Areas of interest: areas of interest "Tianjin Haihe River Water Sports Center"
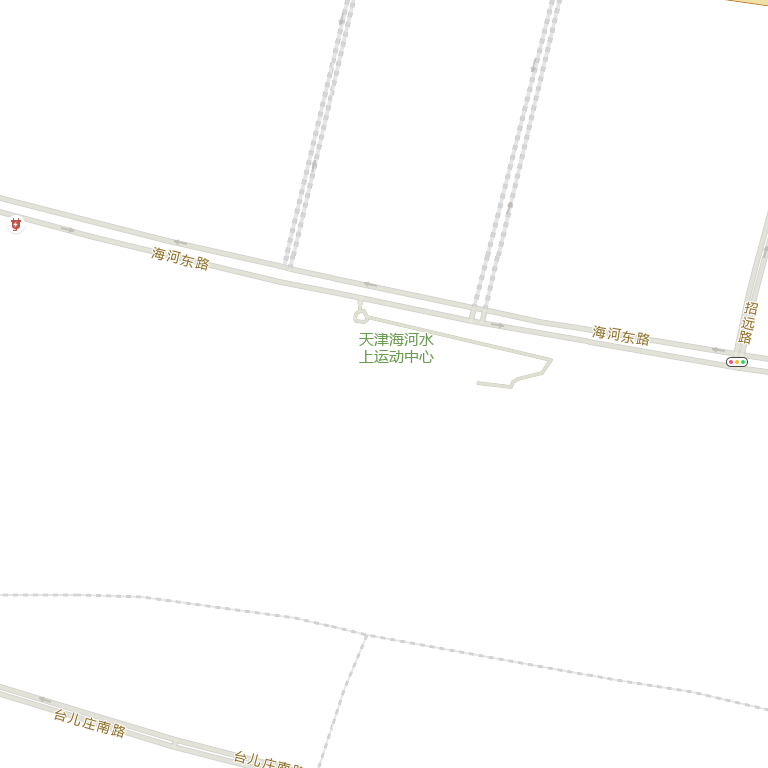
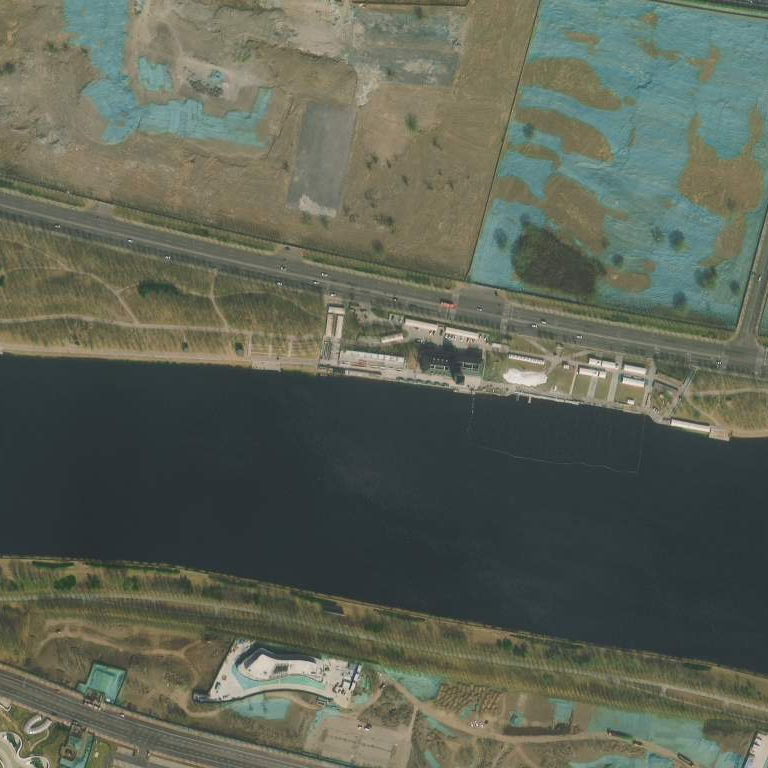